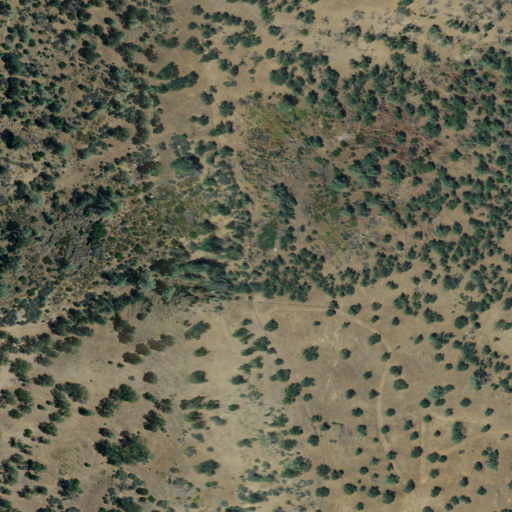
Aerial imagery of ridge(s) in California named Cortina Ridge containing shrub and grassland